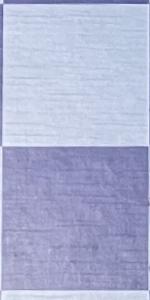
Label: Empty